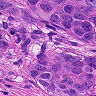
Metastatic tissue present: yes